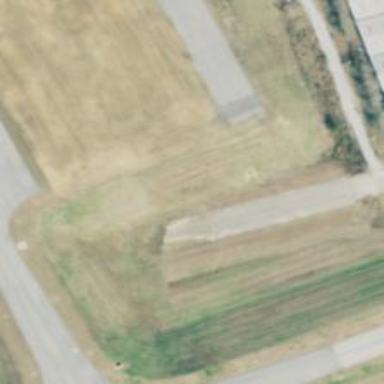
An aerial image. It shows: Asphalt taxiway at the airport.